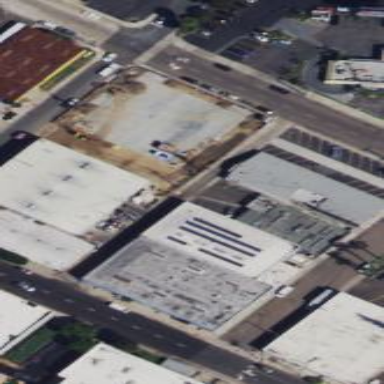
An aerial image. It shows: Industrial building.